Question: I developed my own rest api using c# servicestack on mono. It works as expected except when it comes to file download. I noticed it appends some bits at the start of file. for example see the image below:
I filed bug to mono bugzilla, Meanwhile, I want to override image response on my client to remove first appended stuff to make image work. I tried it on c# client by editing received stream before saving it to file and it works fine.
I need to know how and where I can override volley library to get clean images not malformed ones with the best performance.
Update 04:37 PM:
I believe I need to modify com.android.volley.toolbox.ImageRequest >> I will try it and post solution if it works with me.
Regards,
Shaheen
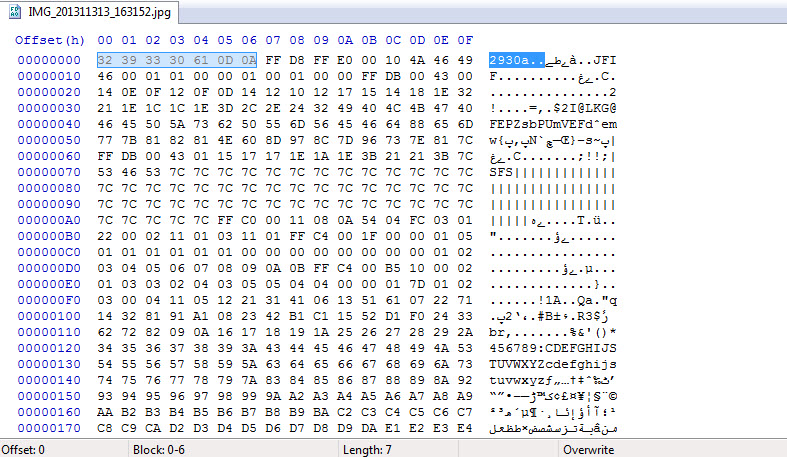
Answer: I modified the method doParse in com.android.volley.toolbox.ImageRequest
'''
private Response<Bitmap> doParse(NetworkResponse response){
byte[] data = response.data;
byte [] pattern = fromHexString("FFD8FFE000");
int position = matchPosition(data,pattern);
if(position>0)
data = Arrays.copyOfRange(data, position, data.length-position);
....
....
....
....
..}
'''
here is the helper methods I used:
'''
public static int matchPosition(byte [] a, byte [] b){
int matchLength=0;
int maxSearch = 30>a.length?a.length:30;
for (int i =0;i<maxSearch;i++) {
if (a[i]==b[0] && i+b.length<a.length){
for(int j = 0;j< b.length;j++ )
{
if((i+j)==a.length-1)
return -1;
if(a[i+j]==b[j])
matchLength++;
}
if(matchLength == b.length)
return i;
else
matchLength = 0;
}
}
return -1;
}
private static byte[] fromHexString(final String encoded) {
if ((encoded.length() % 2) != 0)
throw new IllegalArgumentException("Input string must contain an even number of characters");
final byte result[] = new byte[encoded.length()/2];
final char enc[] = encoded.toCharArray();
for (int i = 0; i < enc.length; i += 2) {
StringBuilder curr = new StringBuilder(2);
curr.append(enc[i]).append(enc[i + 1]);
result[i/2] = (byte) Integer.parseInt(curr.toString(), 16);
}
return result;
}
'''
and this work around resolved the issue explained above!